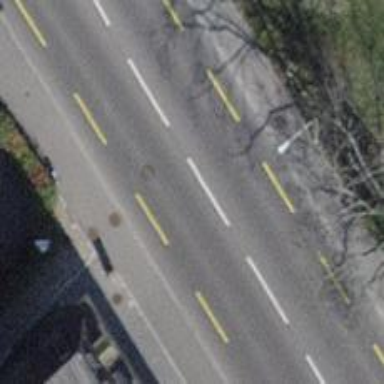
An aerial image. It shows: Asphalt road with primary importance. There are sidewalks on both sides and dedicated lane for cycling on both sides as well.